Question: Our Webflow (2.3.1) application is claiming a lot of memory for each new flow that we open through the browser.
The screenshot below shows our application's memory use. When the application starts it takes an initial 400 Mb. After that we open 4 individual, identical Webflow TEST pages in the browser which each claim about 90Mb of extra memory..

Each test page is started from its own simple flow definition:
'''
<?xml version="1.0" encoding="UTF-8"?>
<flow xmlns:xsi="http://www.w3.org/2001/XMLSchema-instance"
xmlns="http://www.springframework.org/schema/webflow"
xsi:schemaLocation="http://www.springframework.org/schema/webflow
http://www.springframework.org/schema/webflow/spring-webflow-2.0.xsd" start-state="start">
<view-state id="start" view="test/test1">
</view-state>
<end-state id="end"/>
<bean-import resource="../flow-beans.xml"/>
</flow>
'''
The JSP test pages are also very simple, just empty with one line of text.
When we currently set the JVM memory to 1.5Gb the application eventually crashes on the server with OutOfMemoryExceptions after opening about 15 different flows. 1.5 Gb seems a bit much, regarding the low complexity of our screens..
We are wondering if the amount of memory Webflow seems to claim for these simple flows/pages is expected and if we should therefore just assign more memory to the server JVM. If not, we would like to know how we can decrease this memory usage.
Below is our entire webflow configuration.
We have tried adding a flow-execution-repository tag and played around with the max-executions-snapshots and max-executions values, but even the most conservative settings don't change the memory usage we are seeing.
'''
<?xml version="1.0" encoding="UTF-8"?>
<beans xmlns="http://www.springframework.org/schema/beans"
xmlns:xsi="http://www.w3.org/2001/XMLSchema-instance"
xmlns:webflow="http://www.springframework.org/schema/webflow-config"
xmlns:tx="http://www.springframework.org/schema/tx"
xsi:schemaLocation="
http://www.springframework.org/schema/beans
http://www.springframework.org/schema/beans/spring-beans-3.0.xsd
http://www.springframework.org/schema/webflow-config
http://www.springframework.org/schema/webflow-config/spring-webflow-config-2.3.xsd
http://www.springframework.org/schema/tx
http://www.springframework.org/schema/tx/spring-tx-3.0.xsd">
<!-- Launches new flow executions and resumes existing executions. -->
<webflow:flow-executor id="flowExecutor" flow-registry="flowRegistry">
</webflow:flow-executor>
<bean class="org.springframework.beans.factory.config.PropertyPlaceholderConfigurer">
<property name="location" value="classpath:our.properties" />
<property name="placeholderPrefix" value="$xxxx"></property>
</bean>
<tx:annotation-driven transaction-manager="$xxxx{txManager}" />
<!-- Creates the registry of flow definitions for this application -->
<webflow:flow-registry id="flowRegistry" flow-builder-services="flowBuilderServices">
<webflow:flow-location-pattern value="classpath:flows/**/*-flow.xml" />
</webflow:flow-registry>
<bean id="viewFactoryCreator" class="org.springframework.webflow.mvc.builder.MvcViewFactoryCreator">
<property name="viewResolvers" ref="viewResolver" />
</bean>
<bean id="expressionParser" class="org.springframework.expression.spel.standard.SpelExpressionParser">
<constructor-arg name="configuration">
<bean class="org.springframework.expression.spel.SpelParserConfiguration">
<constructor-arg name="autoGrowCollections" value="true" />
<constructor-arg name="autoGrowNullReferences" value="false" />
</bean>
</constructor-arg>
</bean>
<bean id="webflowExpressionParser" class="org.springframework.webflow.expression.spel.WebFlowSpringELExpressionParser">
<constructor-arg name="expressionParser" ref="expressionParser" />
</bean>
<webflow:flow-builder-services id="flowBuilderServices" view-factory-creator="viewFactoryCreator" validator="validator" expression-parser="webflowExpressionParser"/>
<bean id="validator" class="org.springframework.validation.beanvalidation.LocalValidatorFactoryBean" />
<bean id="projectVersion" class="our.company.versions.ProjectVersionUtil">
<property name="xxxxVersion" value="$xxxx{xxxx.version}" />
<property name="systemConfigurationDao">
<ref bean="SystemConfigurationDao"/>
</property>
</bean>
</beans>
'''
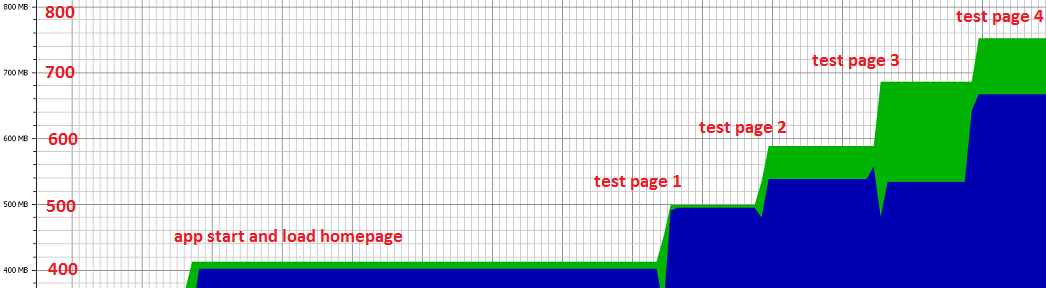
Answer: When Spring Web Flow starts a new flow it basically constructs a new 'BeanFactory' which loads the xml file and imports any additional xml files. The newly constructed 'BeanFactory' has the context of the 'DispatcherServlet' as its parent.
Now the problem with this is that a the bean factory constructs instances of all the beans even those defined in imported XML files.
'''
<bean-import resource="../flow-beans.xml"/>
'''
If there are a lot of beans in there those will be duplicated for each flow instance. In general you don't want your all of your beans duplicated and stored in the users sessions.
Remove the singleton beans from the 'flow-beans.xml' and put them in the normal application context, they are still referable from within the flow definition. Or you could simply add the 'flow-beans.xml' to the list of files loaded at startup of your application.